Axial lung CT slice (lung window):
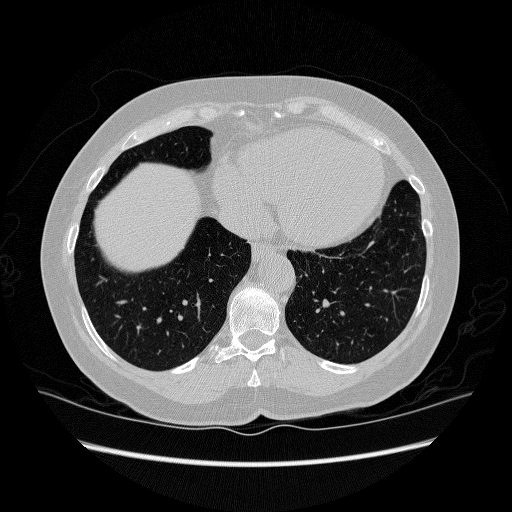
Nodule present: yes
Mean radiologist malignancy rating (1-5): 3